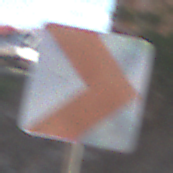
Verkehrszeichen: RichtungstafelnInKurvenKleinLinks
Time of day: MorningAfternoon
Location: Outdoor (Suburban)
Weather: PartlyCloudy
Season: NotSpecified
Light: Natural